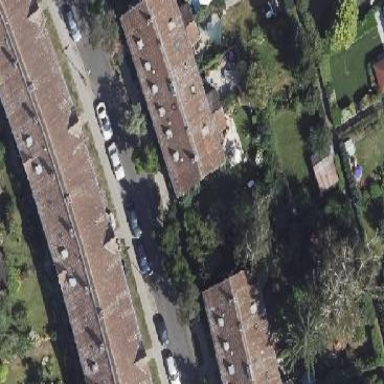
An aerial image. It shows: Terrace building.